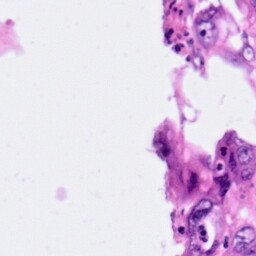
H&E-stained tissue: Pancreatic